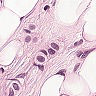
Metastatic tissue present: yes